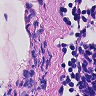
Metastatic tissue present: no